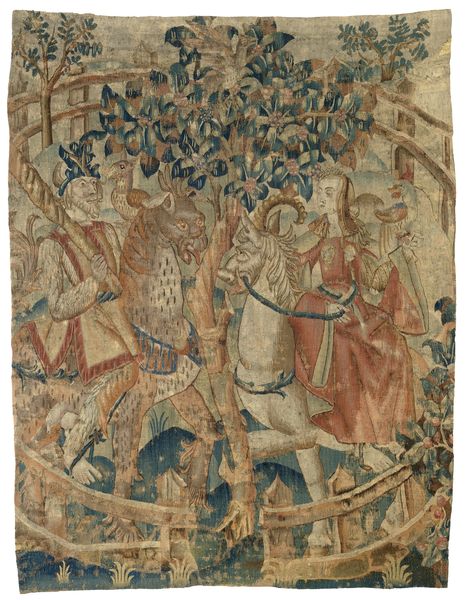
Titel: Een wildeman en -vrouw in een besloten tuin (fragment)
Standort: Amsterdam
Institution: Rijksmuseum
Schlagwörter: blue, people, red, white, dress, green, woman, tapestry, horses, man, tree, orange, trees, feet, grass, animals, bird, birds, fence, leaves, war, horse, horn, monster, mane, club, grove, fences, rein, unicorn, fencing, enclosure, hgf, ghoat, hoeaw